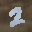
Label: 2